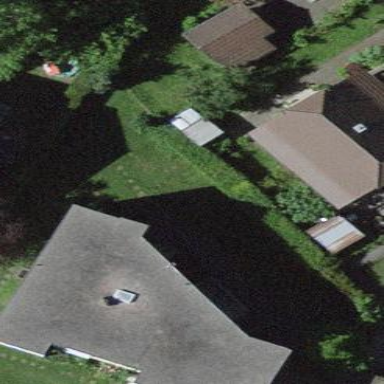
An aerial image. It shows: Residential building with flat roof.